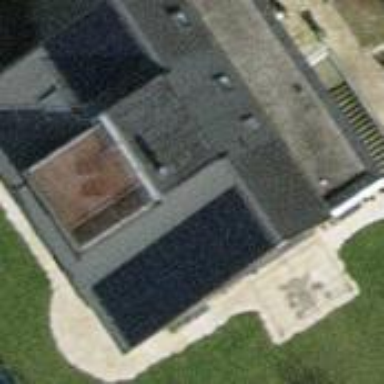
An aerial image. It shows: Detached building.